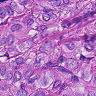
Metastatic tissue present: yes